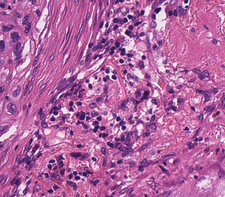
Tumor epithelial tissue: yes
Tumor-associated stroma tissue: yes
Normal tissue: no